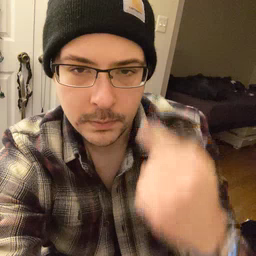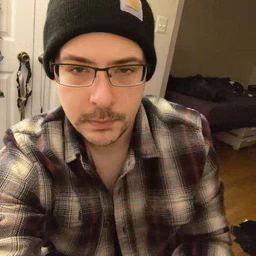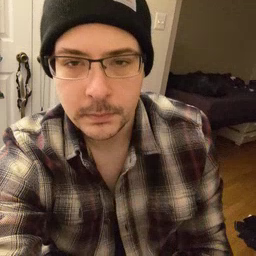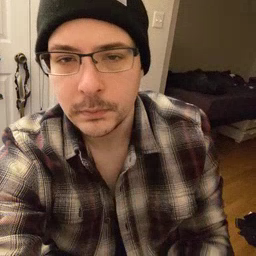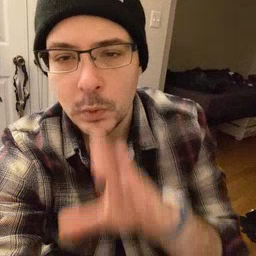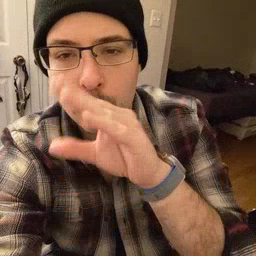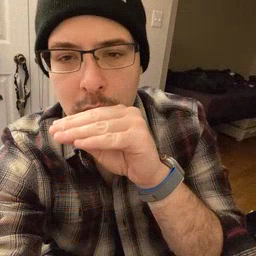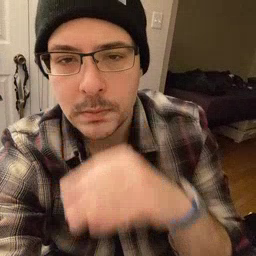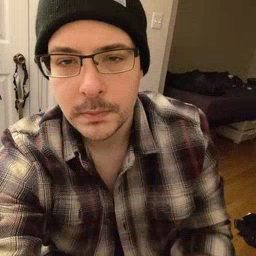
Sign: goose